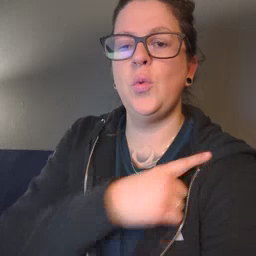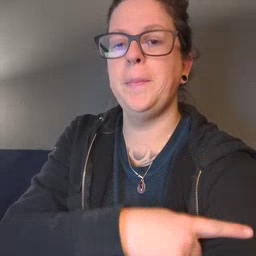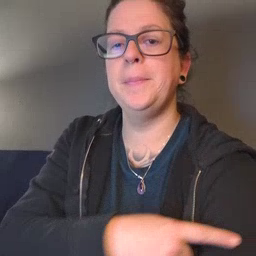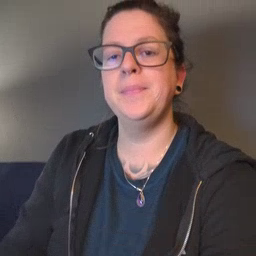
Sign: arm